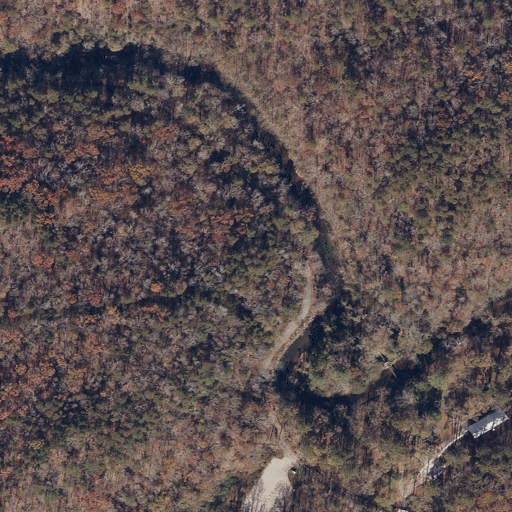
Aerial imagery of gap in Alabama named The Narrows containing deciduous forest, open development, mixed forest, and evergreen forest